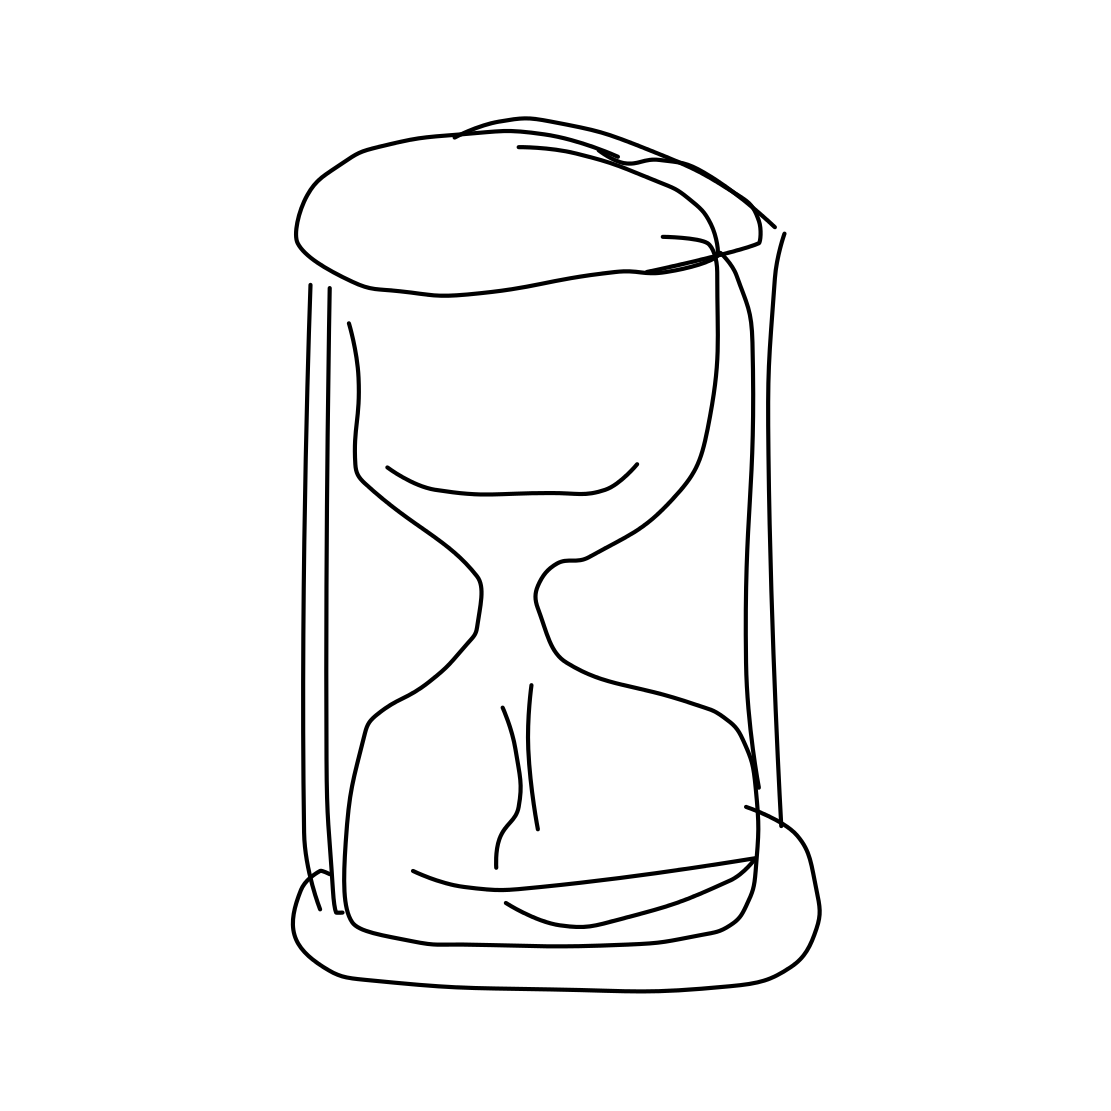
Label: hourglass